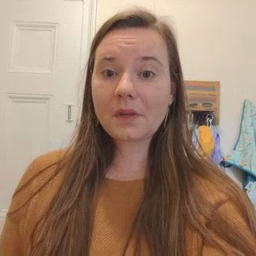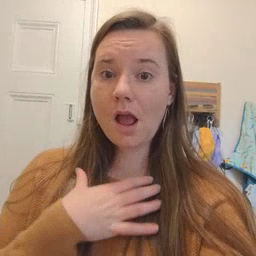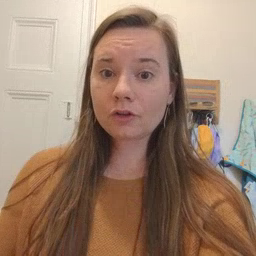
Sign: hungry